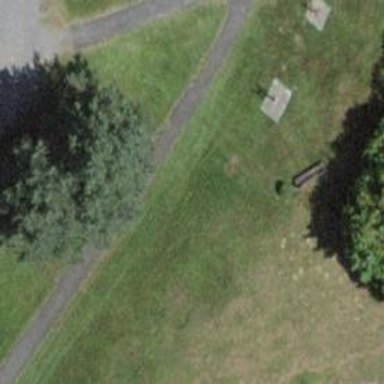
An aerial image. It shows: Bench.